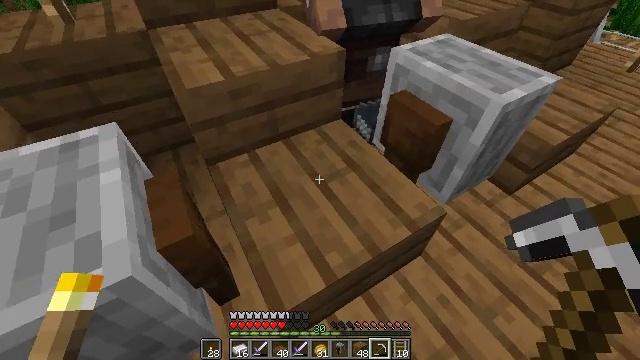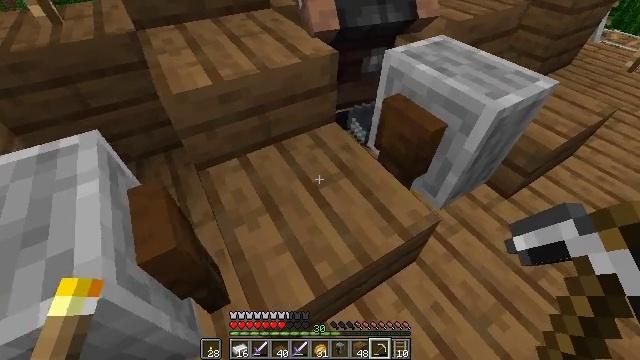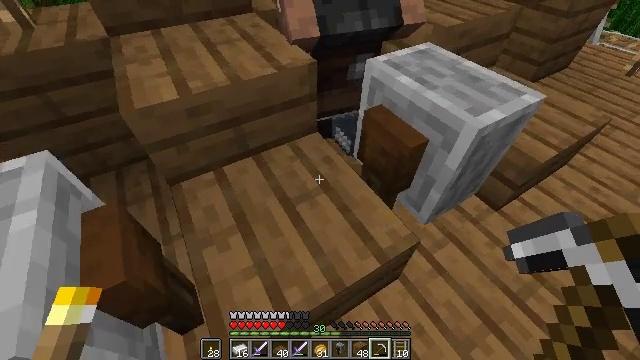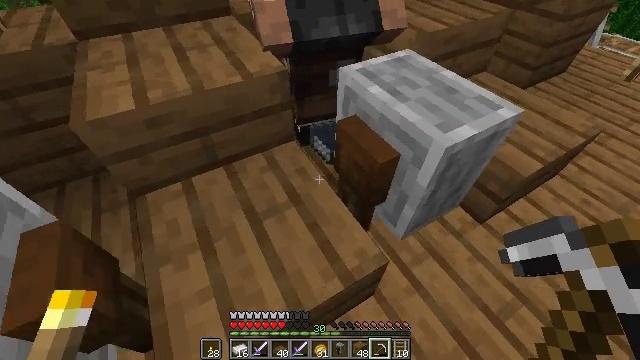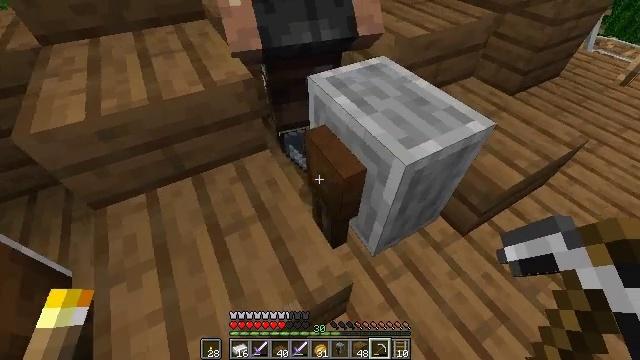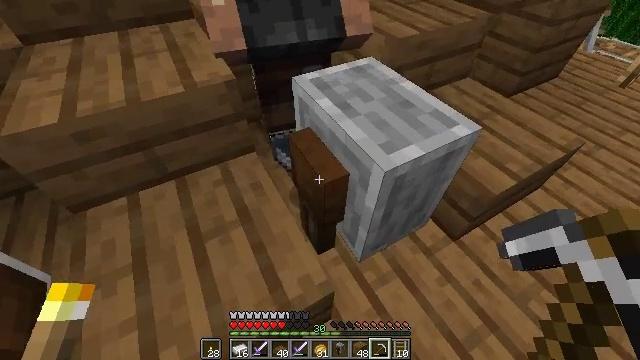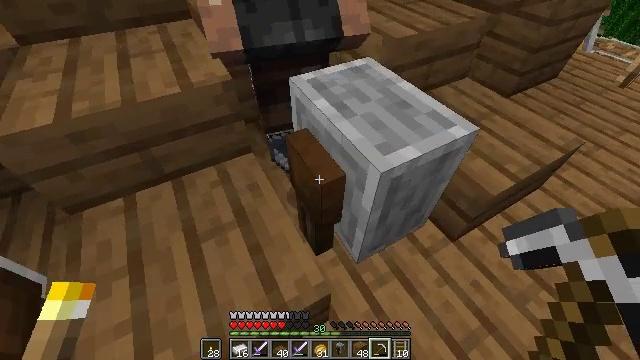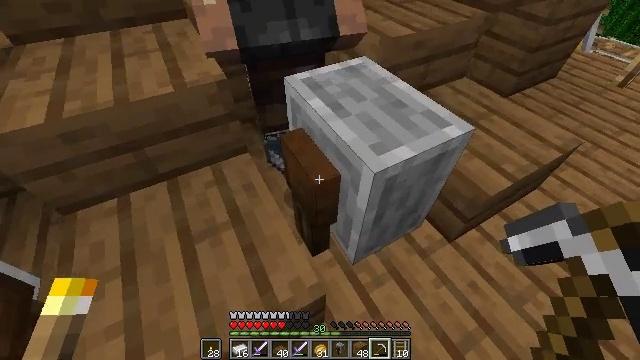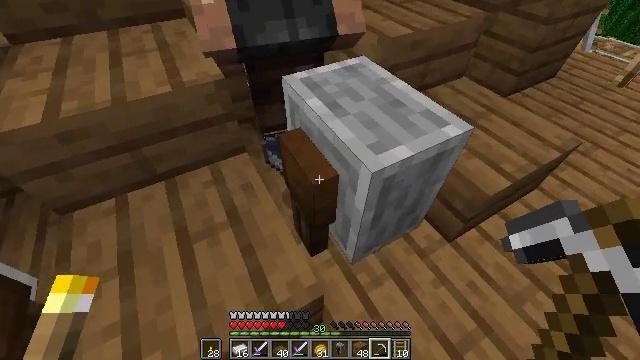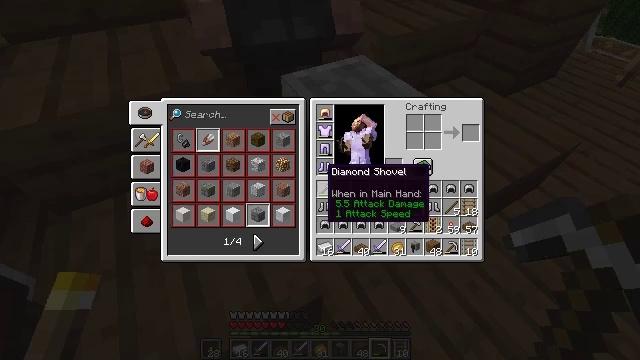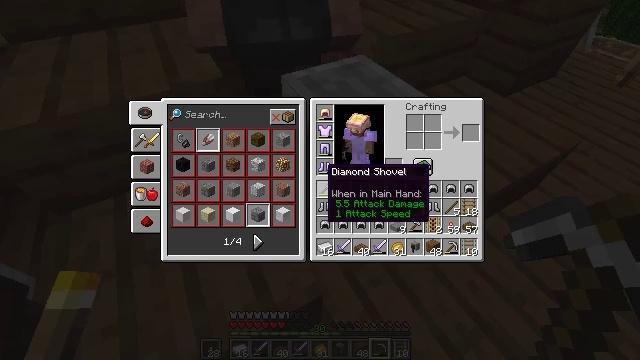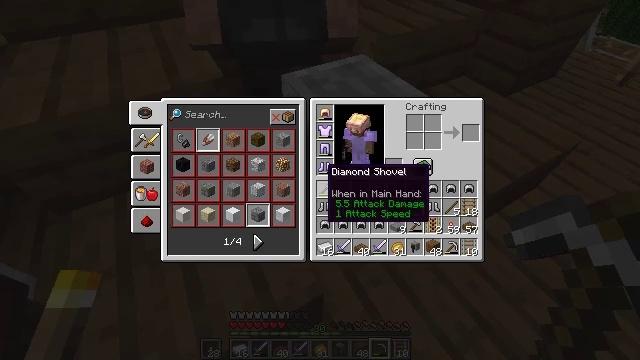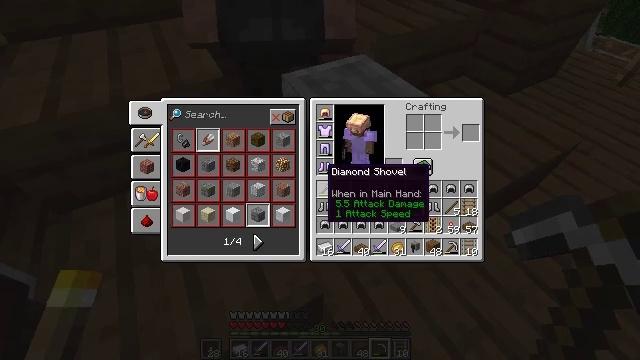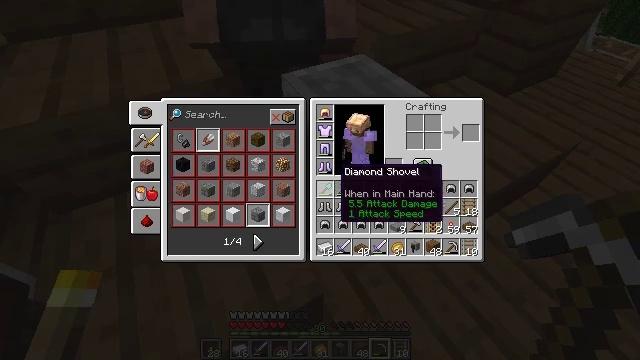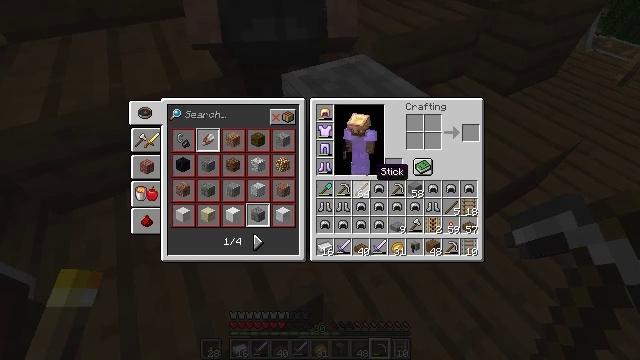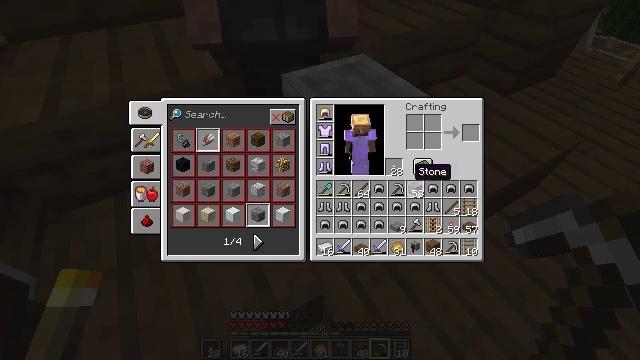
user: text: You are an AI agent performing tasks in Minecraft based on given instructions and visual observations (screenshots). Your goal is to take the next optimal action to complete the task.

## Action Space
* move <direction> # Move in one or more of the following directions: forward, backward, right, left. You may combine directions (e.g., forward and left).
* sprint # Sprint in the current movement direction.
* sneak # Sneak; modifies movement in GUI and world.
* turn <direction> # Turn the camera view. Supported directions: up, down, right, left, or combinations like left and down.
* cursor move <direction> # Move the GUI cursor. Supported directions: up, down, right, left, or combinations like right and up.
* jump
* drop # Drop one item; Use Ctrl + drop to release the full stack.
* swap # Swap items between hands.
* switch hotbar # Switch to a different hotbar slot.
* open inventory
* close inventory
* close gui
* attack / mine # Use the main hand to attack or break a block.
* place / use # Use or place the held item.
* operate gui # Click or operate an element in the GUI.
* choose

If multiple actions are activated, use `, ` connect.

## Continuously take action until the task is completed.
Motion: motion action
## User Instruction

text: Remove a pair of chainmail boots from the inventory.
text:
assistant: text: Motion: move forward and move right
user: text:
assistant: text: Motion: move forward and move right
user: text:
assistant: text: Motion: move forward and move right
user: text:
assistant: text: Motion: no_op
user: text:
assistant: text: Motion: no_op
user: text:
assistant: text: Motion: no_op
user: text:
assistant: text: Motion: no_op
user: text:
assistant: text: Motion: no_op
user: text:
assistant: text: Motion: open inventory
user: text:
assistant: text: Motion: open inventory
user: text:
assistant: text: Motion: open inventory
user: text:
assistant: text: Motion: open inventory
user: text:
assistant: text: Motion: cursor move right
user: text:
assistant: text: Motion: cursor move right
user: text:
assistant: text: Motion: cursor move right
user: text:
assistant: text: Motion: cursor move right
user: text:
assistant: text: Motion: cursor move right and up
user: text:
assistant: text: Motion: cursor move right
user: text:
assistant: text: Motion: no_op
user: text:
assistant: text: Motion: no_op
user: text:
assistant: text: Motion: no_op
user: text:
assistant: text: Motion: no_op
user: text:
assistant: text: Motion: no_op
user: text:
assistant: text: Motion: no_op
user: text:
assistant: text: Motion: no_op
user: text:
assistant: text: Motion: no_op
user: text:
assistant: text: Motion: no_op
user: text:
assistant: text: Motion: no_op
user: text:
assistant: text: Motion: no_op
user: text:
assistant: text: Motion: no_op